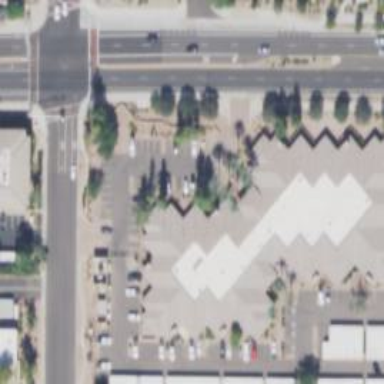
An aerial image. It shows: Commercial building.